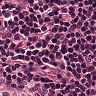
Metastatic tissue present: no